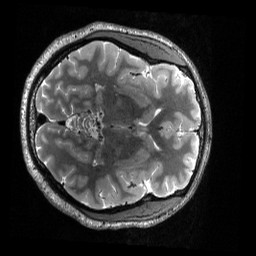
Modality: T2w
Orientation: axial
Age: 26
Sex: male
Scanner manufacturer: siemens
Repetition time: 3.2 s